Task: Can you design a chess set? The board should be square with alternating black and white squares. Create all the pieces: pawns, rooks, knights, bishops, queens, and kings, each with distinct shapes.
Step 4951:
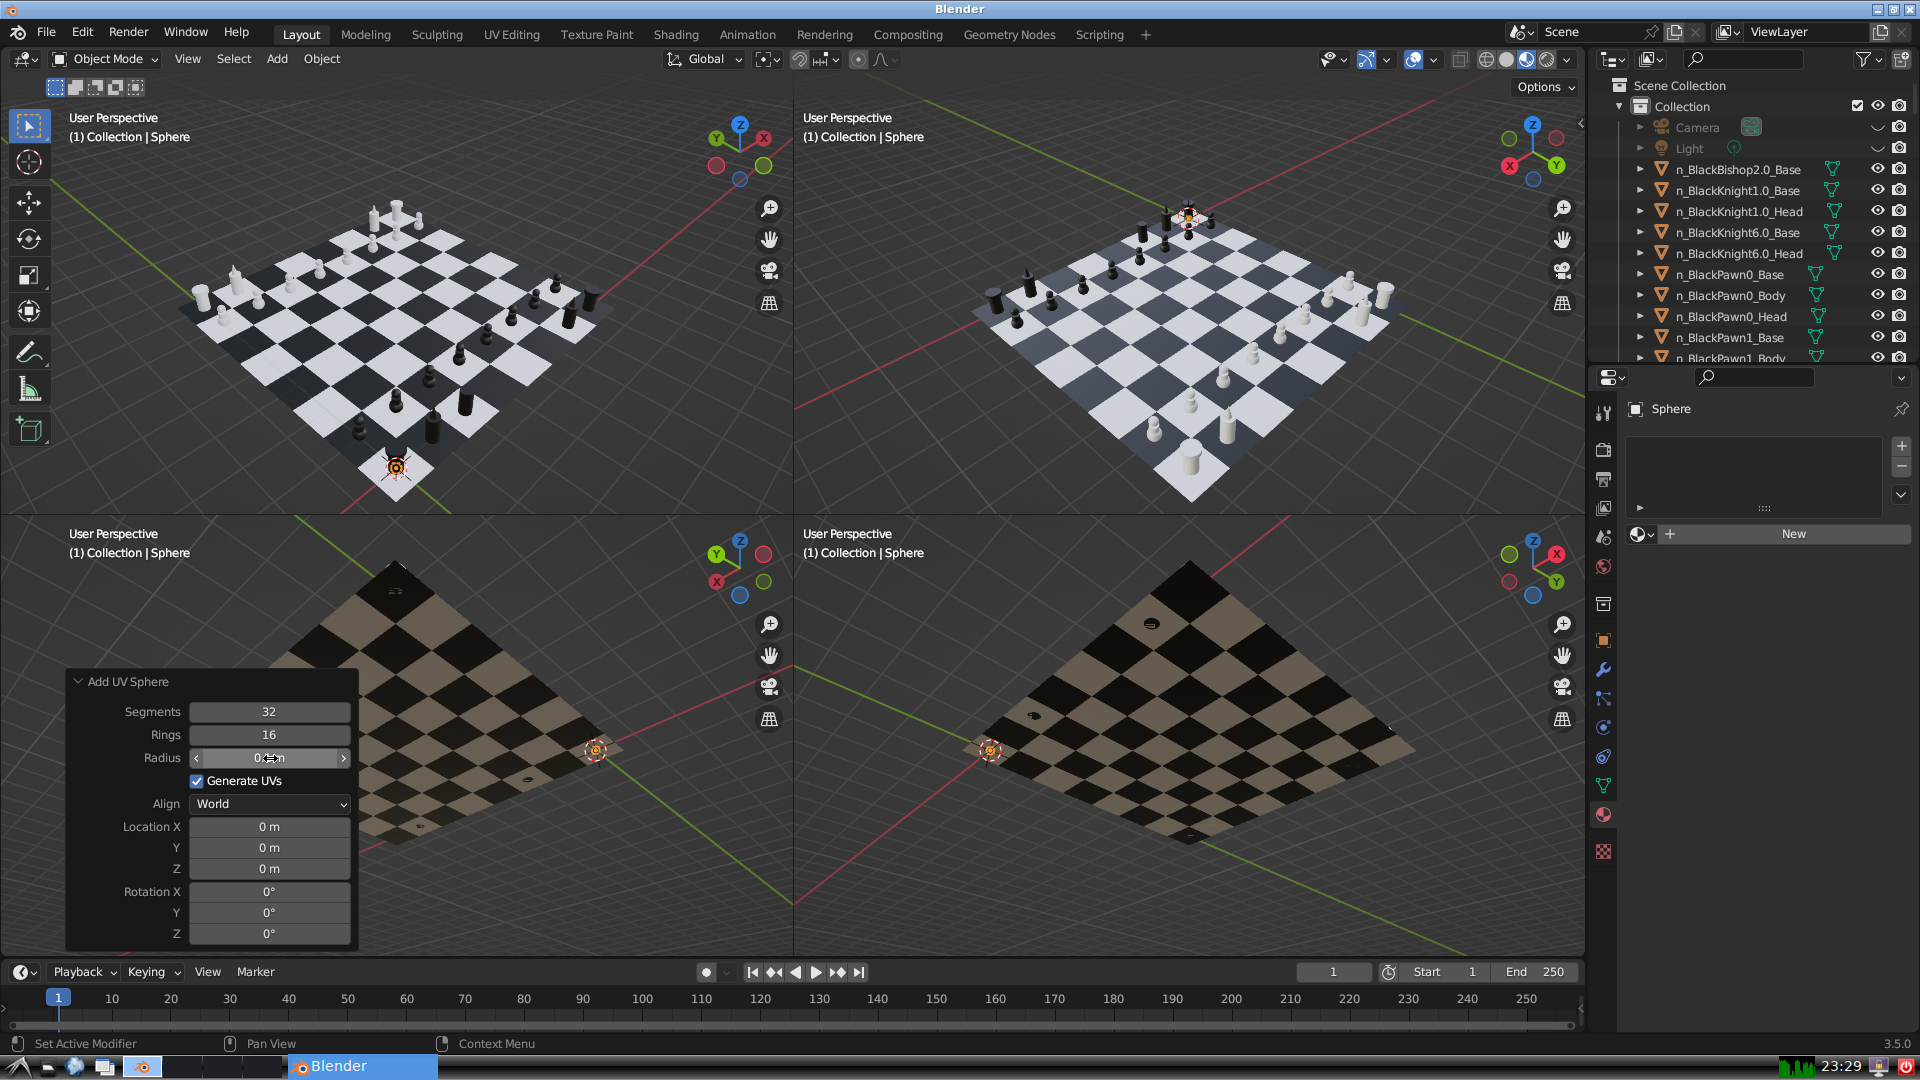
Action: {"mouse_move": [960, 540]}